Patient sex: F
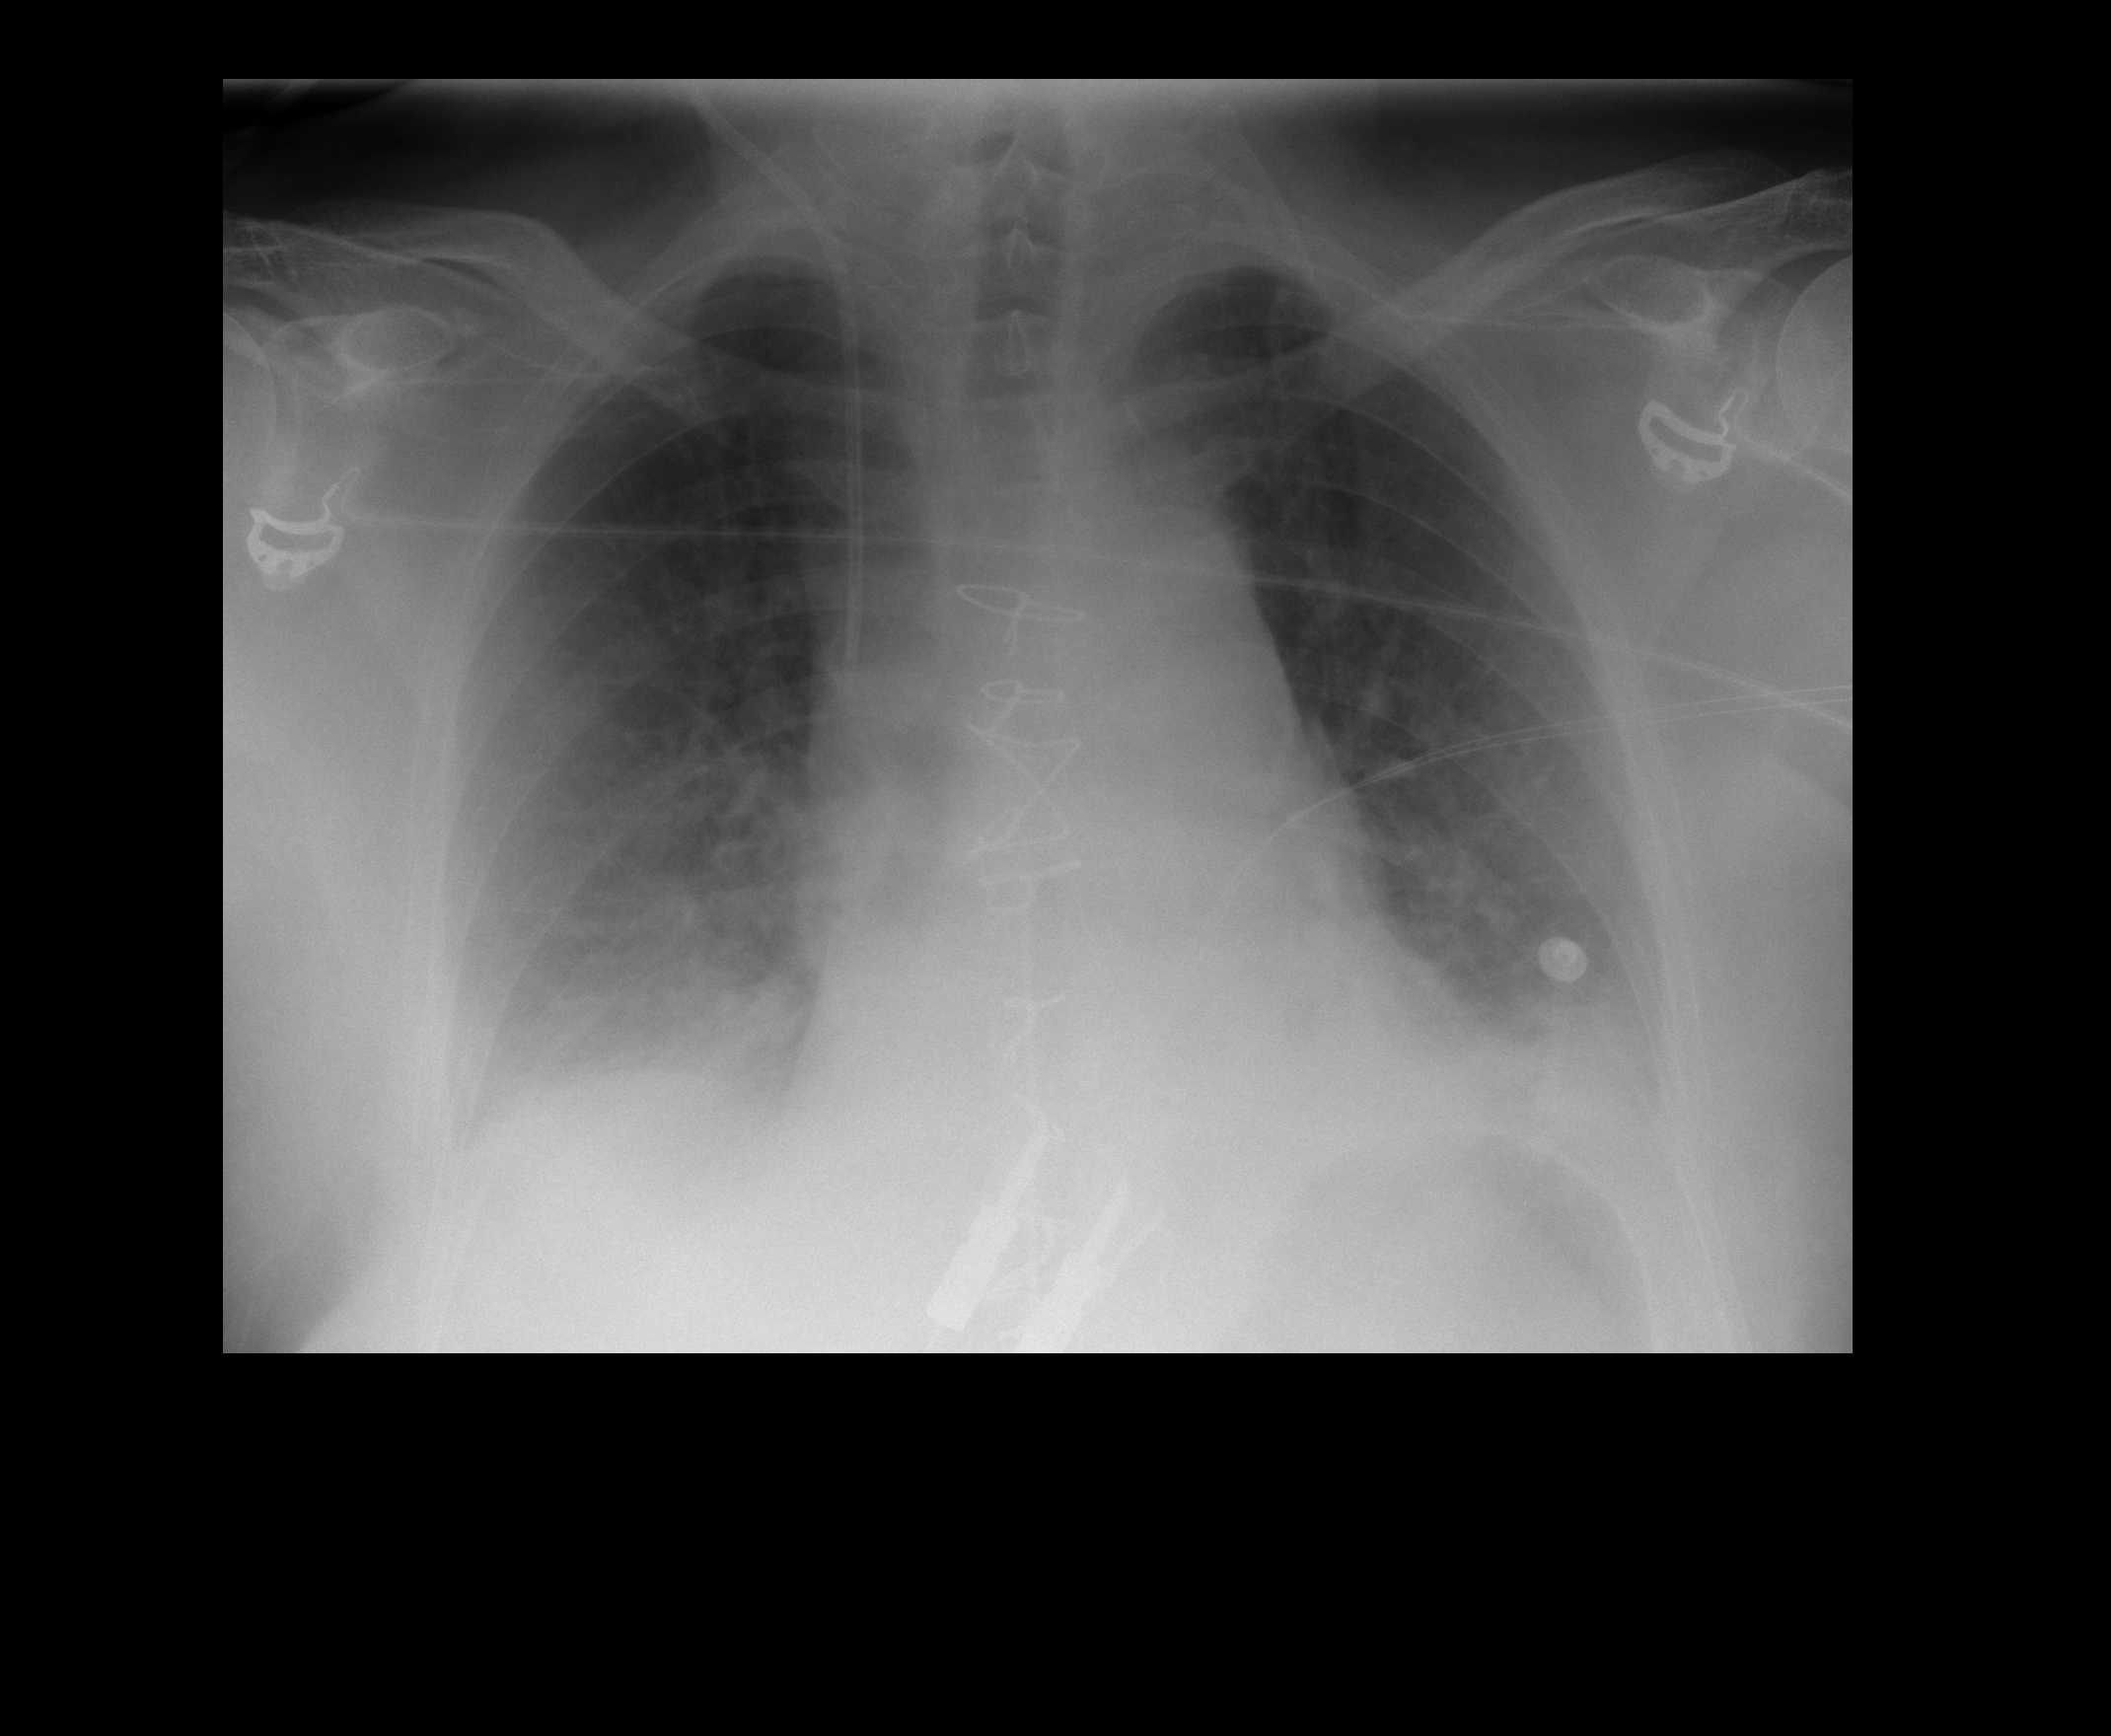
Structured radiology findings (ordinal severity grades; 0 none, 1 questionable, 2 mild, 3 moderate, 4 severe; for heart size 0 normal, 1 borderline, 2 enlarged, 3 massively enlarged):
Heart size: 0
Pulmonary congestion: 1
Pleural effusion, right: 1
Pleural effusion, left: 1
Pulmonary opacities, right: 0
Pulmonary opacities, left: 0
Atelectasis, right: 2
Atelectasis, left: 2